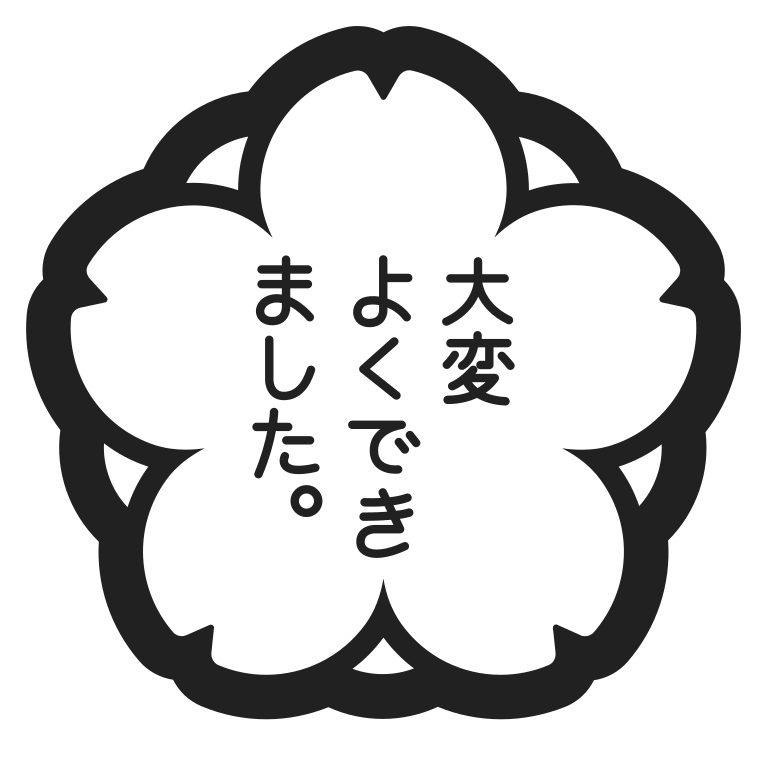
white flower high contrast